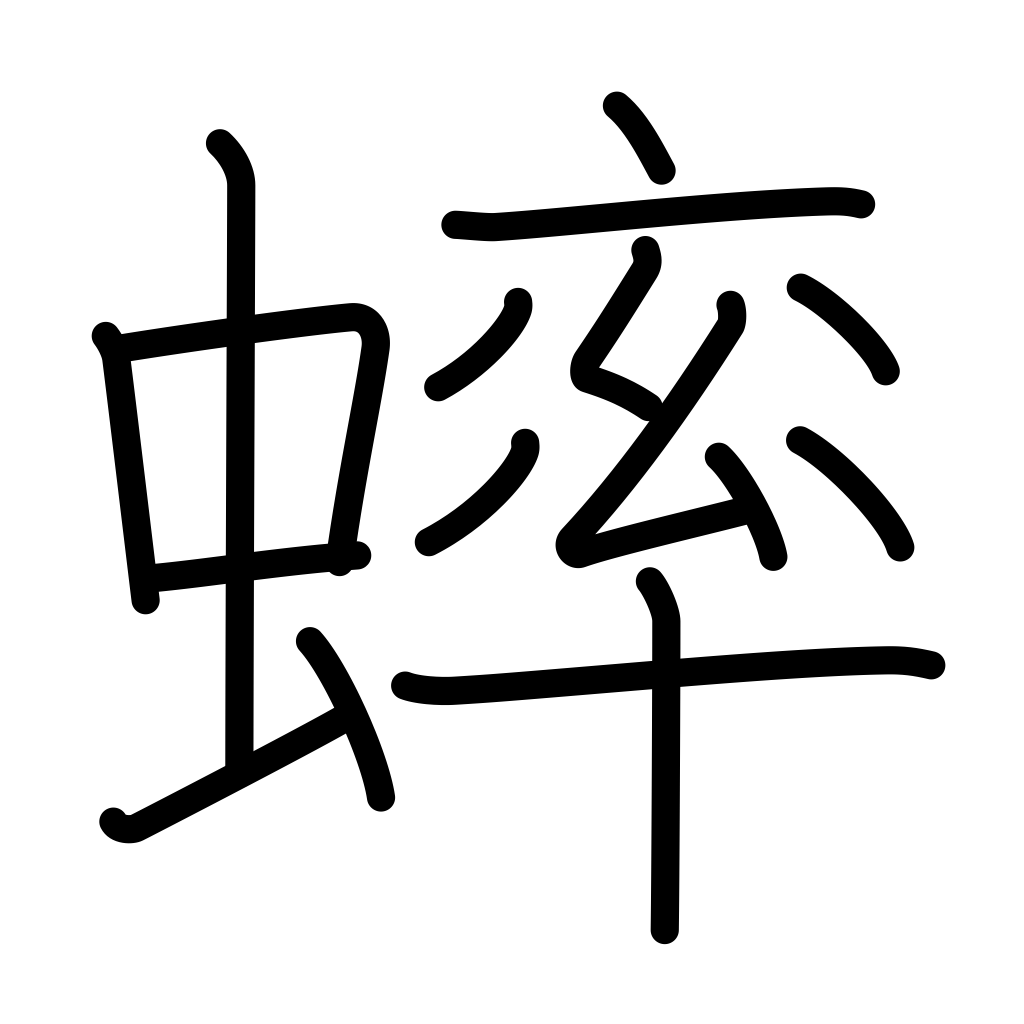
Meaning: cricket, grasshopper